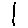
Label: line